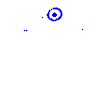
Particle: pion